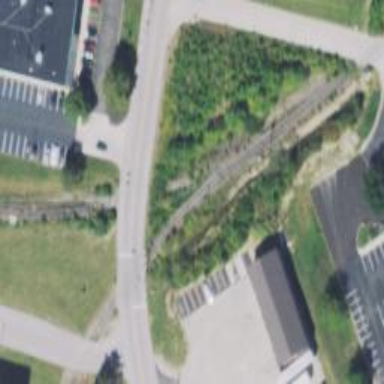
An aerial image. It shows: Abandoned railway spur.